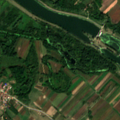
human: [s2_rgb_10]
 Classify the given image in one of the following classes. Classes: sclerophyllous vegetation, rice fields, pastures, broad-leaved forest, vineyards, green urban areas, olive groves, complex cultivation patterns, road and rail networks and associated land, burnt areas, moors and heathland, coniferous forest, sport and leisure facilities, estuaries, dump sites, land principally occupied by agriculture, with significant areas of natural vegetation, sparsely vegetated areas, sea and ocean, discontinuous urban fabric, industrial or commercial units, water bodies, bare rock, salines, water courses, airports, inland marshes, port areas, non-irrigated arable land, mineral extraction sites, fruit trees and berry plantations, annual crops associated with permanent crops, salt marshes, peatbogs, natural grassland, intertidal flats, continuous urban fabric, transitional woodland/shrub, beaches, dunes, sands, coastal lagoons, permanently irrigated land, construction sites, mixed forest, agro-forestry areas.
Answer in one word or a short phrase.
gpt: discontinuous urban fabric, non-irrigated arable land, complex cultivation patterns, land principally occupied by agriculture, with significant areas of natural vegetation, broad-leaved forest, transitional woodland/shrub, water courses